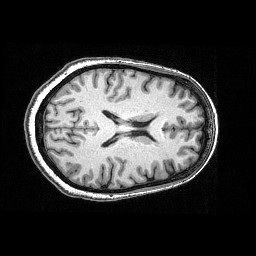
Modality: T1w
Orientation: axial
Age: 58
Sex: female
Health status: ill
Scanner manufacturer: siemens
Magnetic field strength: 3 T
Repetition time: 0.0025 s
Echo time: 0.00336 s